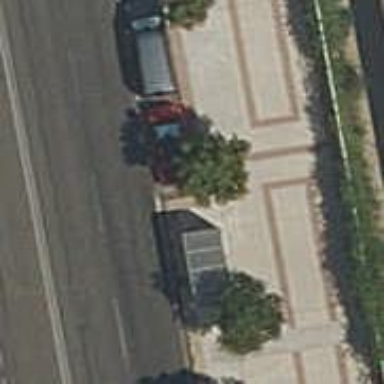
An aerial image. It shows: Bus stop with shelter. It is platform for public transport.